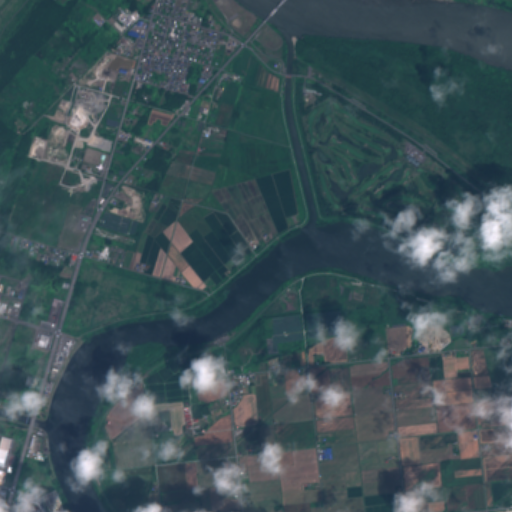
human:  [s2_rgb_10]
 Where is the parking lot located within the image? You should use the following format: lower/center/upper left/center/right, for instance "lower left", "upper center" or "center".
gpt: The parking lot is located in the upper right of the image.
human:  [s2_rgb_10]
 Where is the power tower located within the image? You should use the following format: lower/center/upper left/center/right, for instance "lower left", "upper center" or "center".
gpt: The power tower is located in the lower of the image.
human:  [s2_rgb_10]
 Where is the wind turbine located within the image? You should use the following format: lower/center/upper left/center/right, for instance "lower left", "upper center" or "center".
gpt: The wind turbine is located in the lower left of the image.
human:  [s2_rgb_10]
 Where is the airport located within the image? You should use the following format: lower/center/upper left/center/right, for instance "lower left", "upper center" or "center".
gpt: There is no airport in the image.